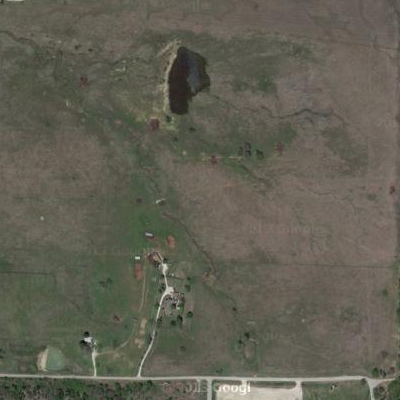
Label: Grass